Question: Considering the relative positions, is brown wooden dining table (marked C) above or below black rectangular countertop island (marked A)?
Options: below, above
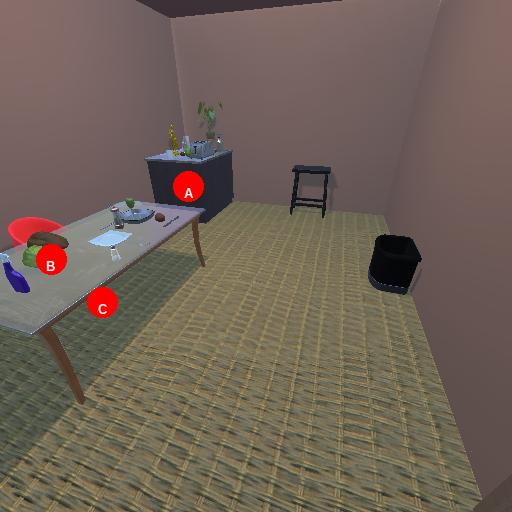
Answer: below